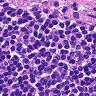
Metastatic tissue present: no